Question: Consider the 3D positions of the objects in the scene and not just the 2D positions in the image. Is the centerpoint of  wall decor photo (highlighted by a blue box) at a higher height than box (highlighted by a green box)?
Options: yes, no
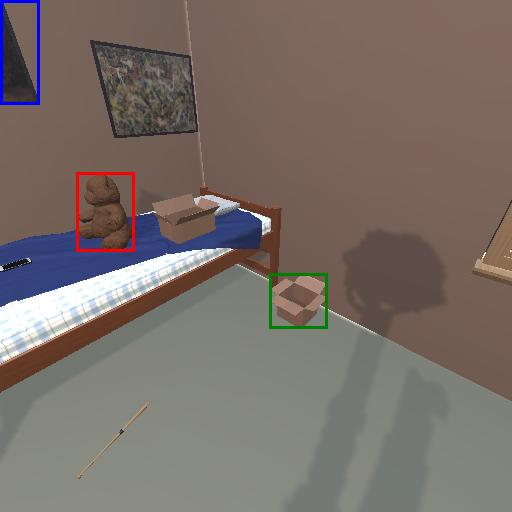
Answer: yes